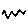
Label: zigzag